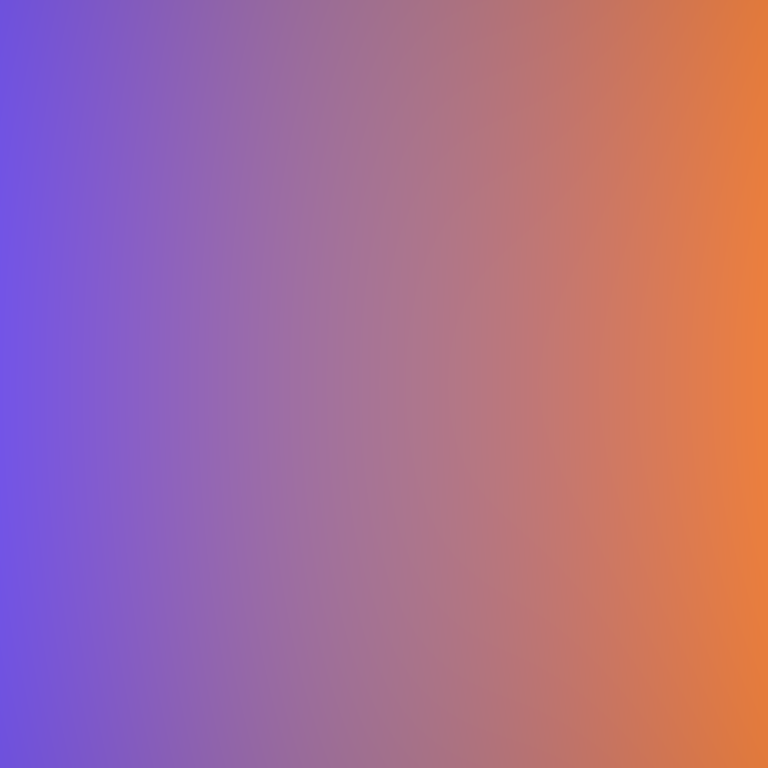
Abstract light effect, smooth gradient from violet to orange, serene atmosphere, soft blend, no room, no furniture, no objects.